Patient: sex F, age 27
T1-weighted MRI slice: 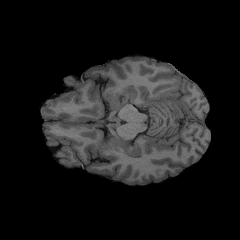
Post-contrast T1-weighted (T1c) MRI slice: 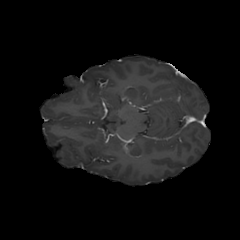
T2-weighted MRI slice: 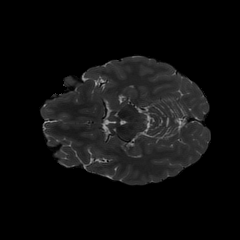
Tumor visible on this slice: no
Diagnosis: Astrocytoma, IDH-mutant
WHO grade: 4